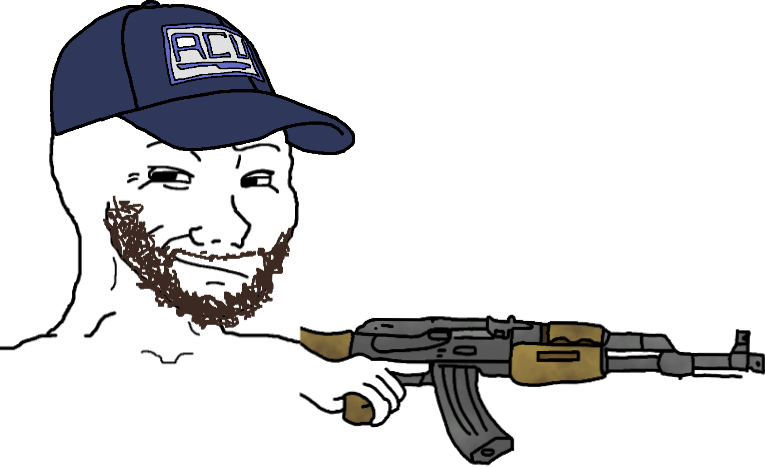
Label: 5_Smugjak